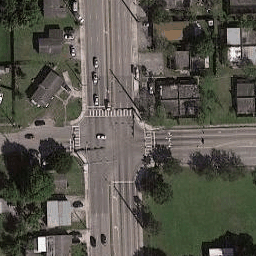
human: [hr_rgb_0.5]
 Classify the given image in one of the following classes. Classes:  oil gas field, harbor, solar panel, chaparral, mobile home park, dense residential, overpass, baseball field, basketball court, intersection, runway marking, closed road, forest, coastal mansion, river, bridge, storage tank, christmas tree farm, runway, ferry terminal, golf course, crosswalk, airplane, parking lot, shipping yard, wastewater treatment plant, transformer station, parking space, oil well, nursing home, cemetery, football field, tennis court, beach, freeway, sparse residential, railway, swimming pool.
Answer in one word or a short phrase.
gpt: intersection